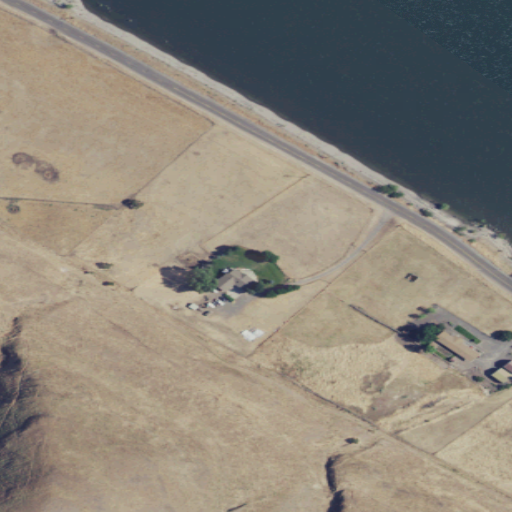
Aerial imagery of bar in Washington named Ackerman Bar containing grassland, open water, low intensity development, open development, and herbaceous wetlands